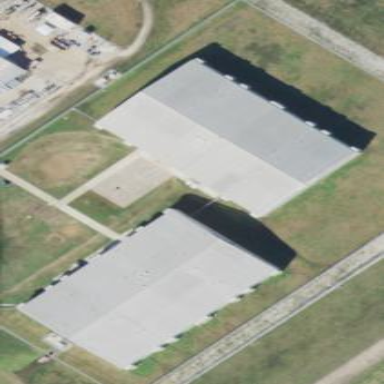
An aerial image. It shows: Prison building with gabled roof.